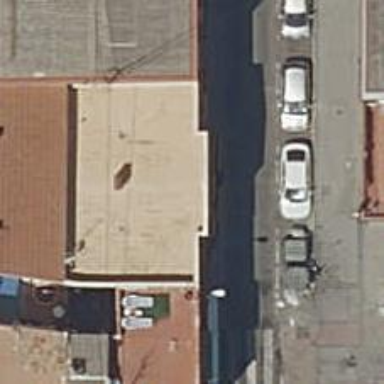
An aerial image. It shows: Restaurant.